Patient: sex F, age 36
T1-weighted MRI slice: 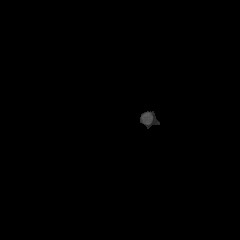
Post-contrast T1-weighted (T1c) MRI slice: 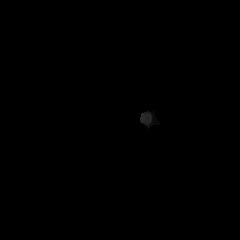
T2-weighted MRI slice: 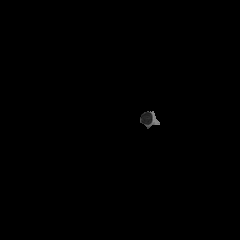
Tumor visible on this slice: no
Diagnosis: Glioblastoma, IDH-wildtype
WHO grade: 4